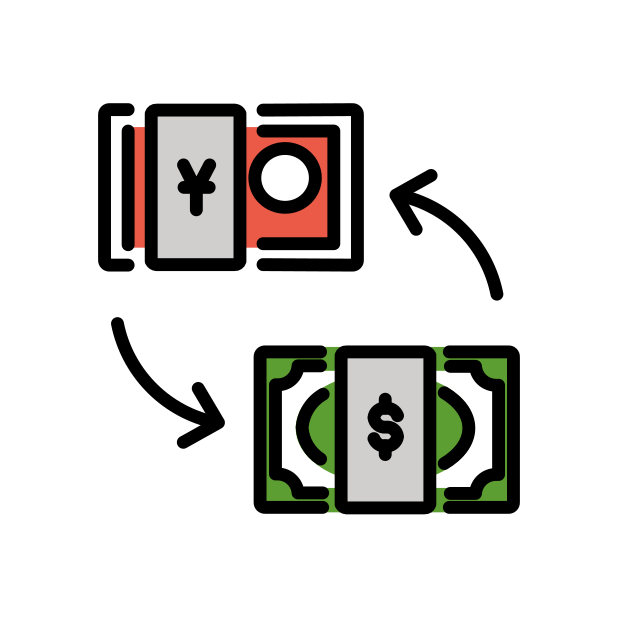
currency exchange